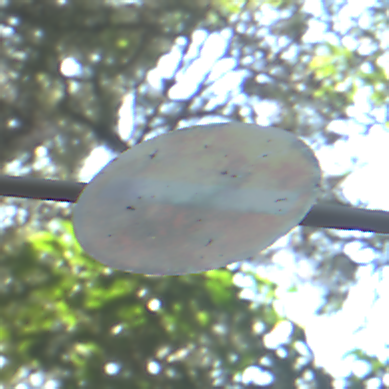
Verkehrszeichen: VerbotDerEinfahrt
Umgebung: Outdoor, Nature
Tageszeit: Midday
Wetter: Clear
Licht: Natural
Jahreszeit: NotSpecified
Kontrast: LowContrast